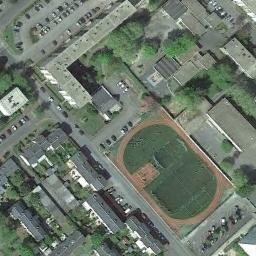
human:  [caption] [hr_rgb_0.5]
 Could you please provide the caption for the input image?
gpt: A track and field is built in the middle of a residential area, Surrounded by a lot of vegetation .

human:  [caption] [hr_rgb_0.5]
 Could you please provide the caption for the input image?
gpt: The ground track field is surrounded by some parking lots and lots of houses arranged neatly .

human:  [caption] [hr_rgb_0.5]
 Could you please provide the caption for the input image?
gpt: There are many buildings next to the ground track field .

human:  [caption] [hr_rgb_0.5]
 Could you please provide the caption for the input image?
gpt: Part of the track is not covered with green .

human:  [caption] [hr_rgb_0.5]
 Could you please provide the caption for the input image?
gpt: There are many gray buildings around the ground track field .